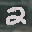
Label: 2